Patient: sex M, age 75
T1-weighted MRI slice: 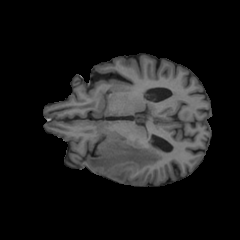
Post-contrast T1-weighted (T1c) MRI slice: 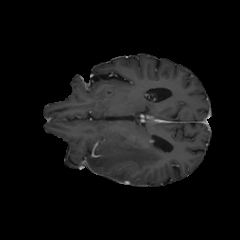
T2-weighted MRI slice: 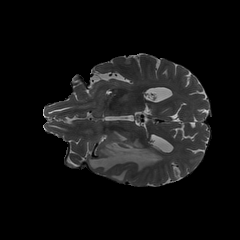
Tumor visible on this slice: yes
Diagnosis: Glioblastoma, IDH-wildtype
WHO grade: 4